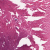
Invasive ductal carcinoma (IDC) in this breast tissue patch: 0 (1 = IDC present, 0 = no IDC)